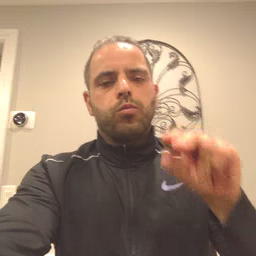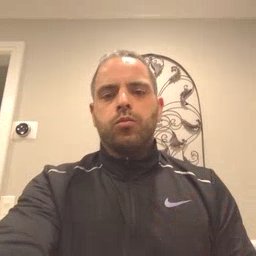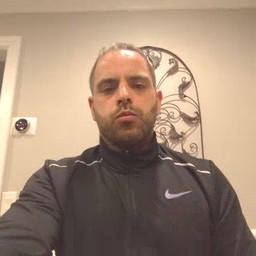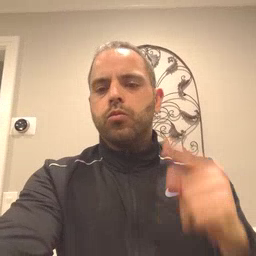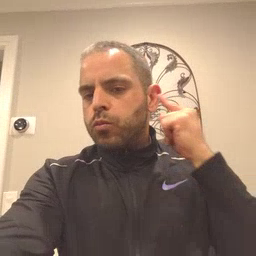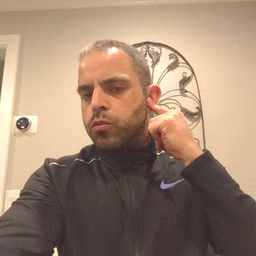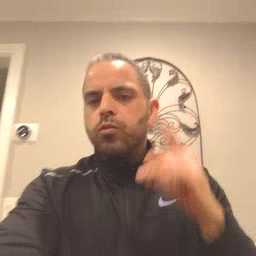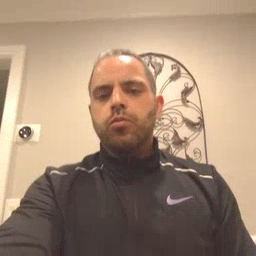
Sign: ear